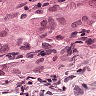
Metastatic tissue present: yes